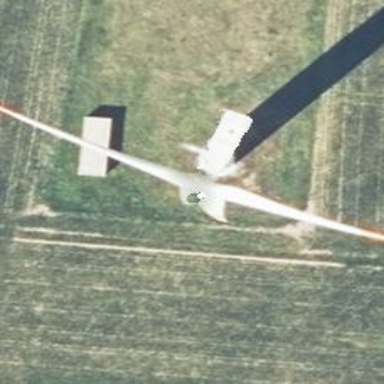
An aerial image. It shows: Wind-powered generator.